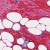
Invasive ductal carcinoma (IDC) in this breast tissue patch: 0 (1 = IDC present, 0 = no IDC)